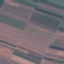
Land use / land cover class: AnnualCrop